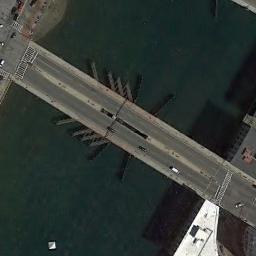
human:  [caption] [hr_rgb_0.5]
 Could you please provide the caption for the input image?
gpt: A bridge connects the land on both sides of the turquoise water  There are many supports under the bridge  There are many cars on the bridge .

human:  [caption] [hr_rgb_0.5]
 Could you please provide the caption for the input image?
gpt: There is a white sign on the bridge .

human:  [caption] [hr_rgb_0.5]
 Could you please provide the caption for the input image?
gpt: A bridge built on a dark blue river .

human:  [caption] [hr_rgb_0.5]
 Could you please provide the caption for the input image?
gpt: There is a bridge with some cars over the river .

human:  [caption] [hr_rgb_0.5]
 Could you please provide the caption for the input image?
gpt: There are many cars on the bridge .